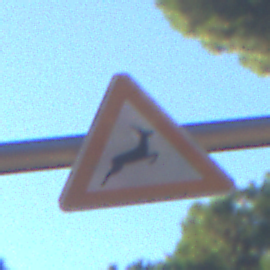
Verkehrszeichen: WildwechselLinks
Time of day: MorningAfternoon
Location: Outdoor (Suburban)
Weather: Clear
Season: NotSpecified
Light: Natural